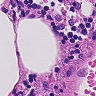
Metastatic tissue present: no